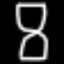
Label: hourglass